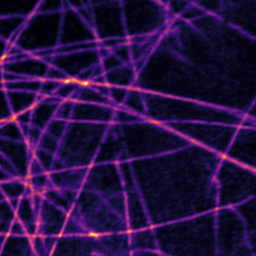
Label: Super-resolution Microtubules image